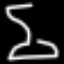
Label: hourglass